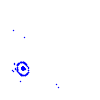
Particle: kaon